The plot is a signal-to-image rendering of a rotating shaft's vibration measurement. Determine the machine's mechanical condition. Answer with exactly one of: normal, misalignment, unbalance, looseness.
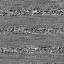
Answer: looseness